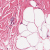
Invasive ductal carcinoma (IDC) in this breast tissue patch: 0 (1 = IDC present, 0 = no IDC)